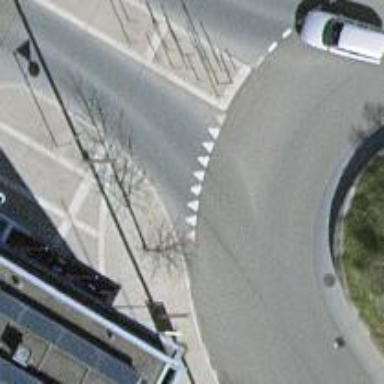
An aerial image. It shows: Road with "give way" sign.